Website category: sports
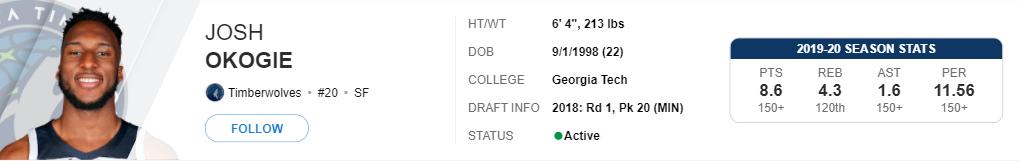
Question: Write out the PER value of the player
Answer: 11.56

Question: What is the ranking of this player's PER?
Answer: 150+

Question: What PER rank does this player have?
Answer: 150+

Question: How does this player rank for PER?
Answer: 150+

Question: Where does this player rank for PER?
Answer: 150+

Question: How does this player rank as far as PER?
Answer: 150+

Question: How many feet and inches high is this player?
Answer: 6' 4"

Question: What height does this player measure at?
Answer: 6' 4"

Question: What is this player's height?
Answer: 6' 4"

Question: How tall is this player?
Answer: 6' 4"

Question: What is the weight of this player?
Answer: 213 lbs

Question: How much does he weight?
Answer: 213 lbs

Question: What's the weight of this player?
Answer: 213 lbs

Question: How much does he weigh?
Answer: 213 lbs

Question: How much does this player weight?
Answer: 213 lbs